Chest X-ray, PA view. Patient: 44 years old, sex M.
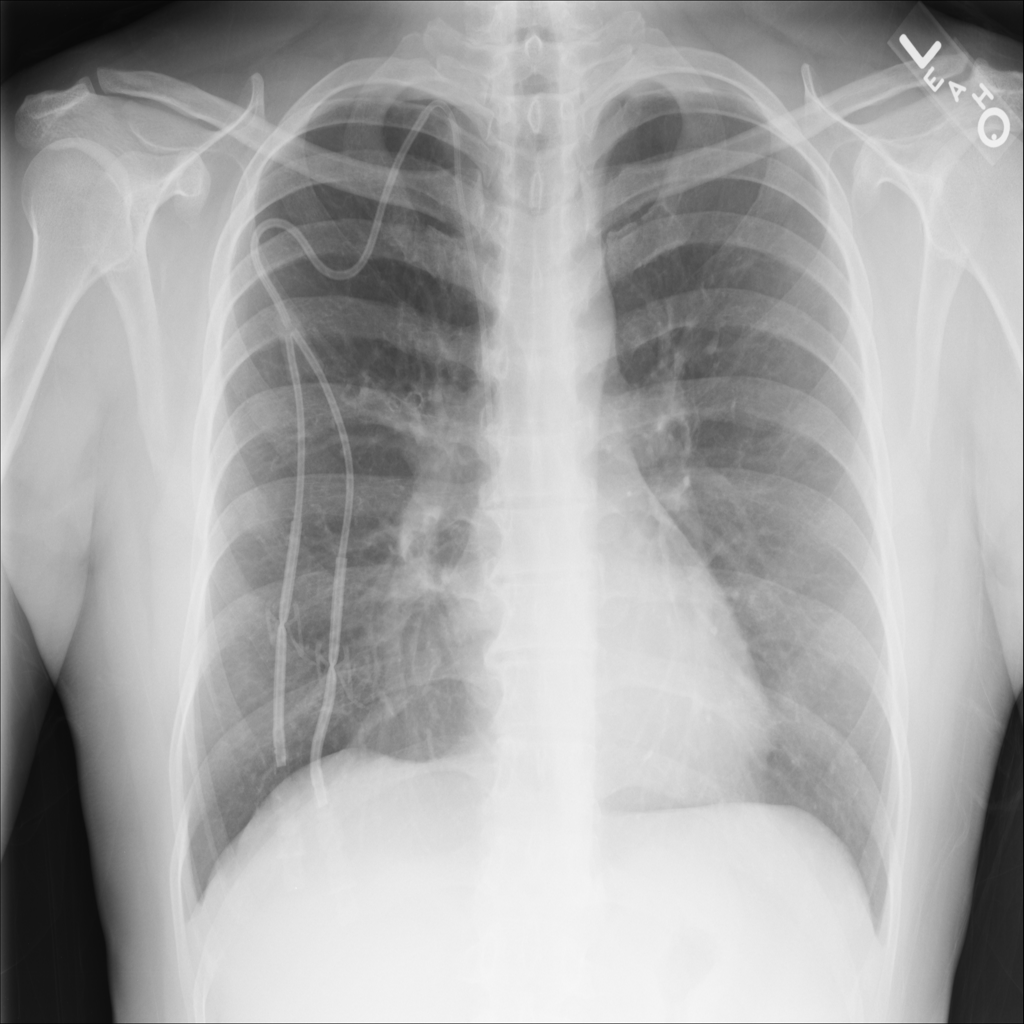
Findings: No Finding